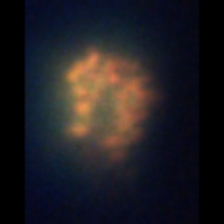
Taxon: Unknown_detritus
Group: Unknown